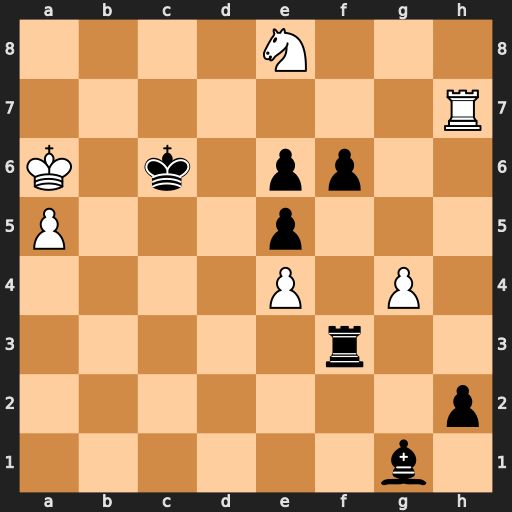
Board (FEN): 4N3/7R/K1k1pp2/P3p3/4P1P1/5r2/7p/6b1
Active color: w
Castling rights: -
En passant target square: -
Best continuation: Rc7#